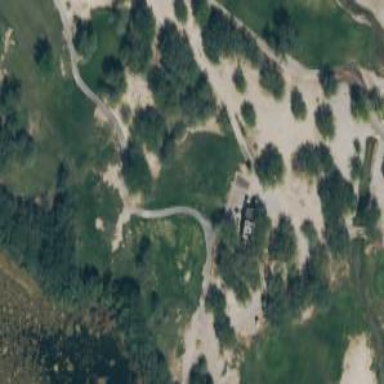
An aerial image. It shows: Path for golf carts.